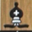
Piece: bB